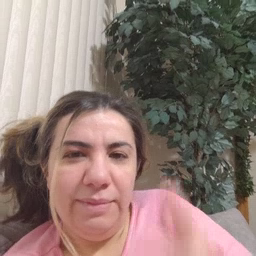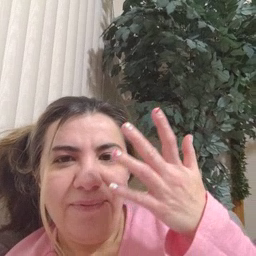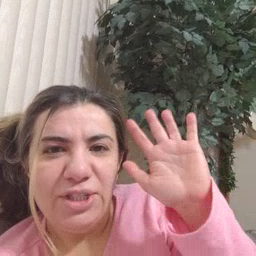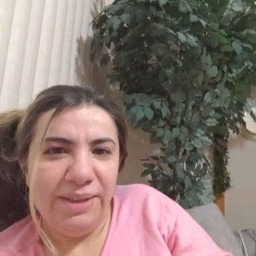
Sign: finish